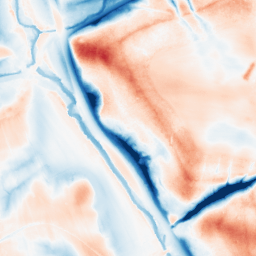
Category: edge_preserving
Decomposition family: guided
Decomposition parameters: radius: 16
eps: 1
Upsampling method: bicubic_3x
Upsampling parameters: scale: 3
Upsampling scale: 3